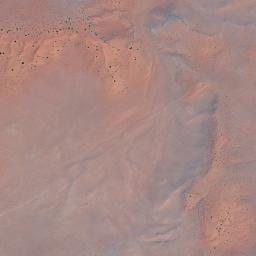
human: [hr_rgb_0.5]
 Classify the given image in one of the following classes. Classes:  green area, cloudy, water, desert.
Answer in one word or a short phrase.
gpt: desert